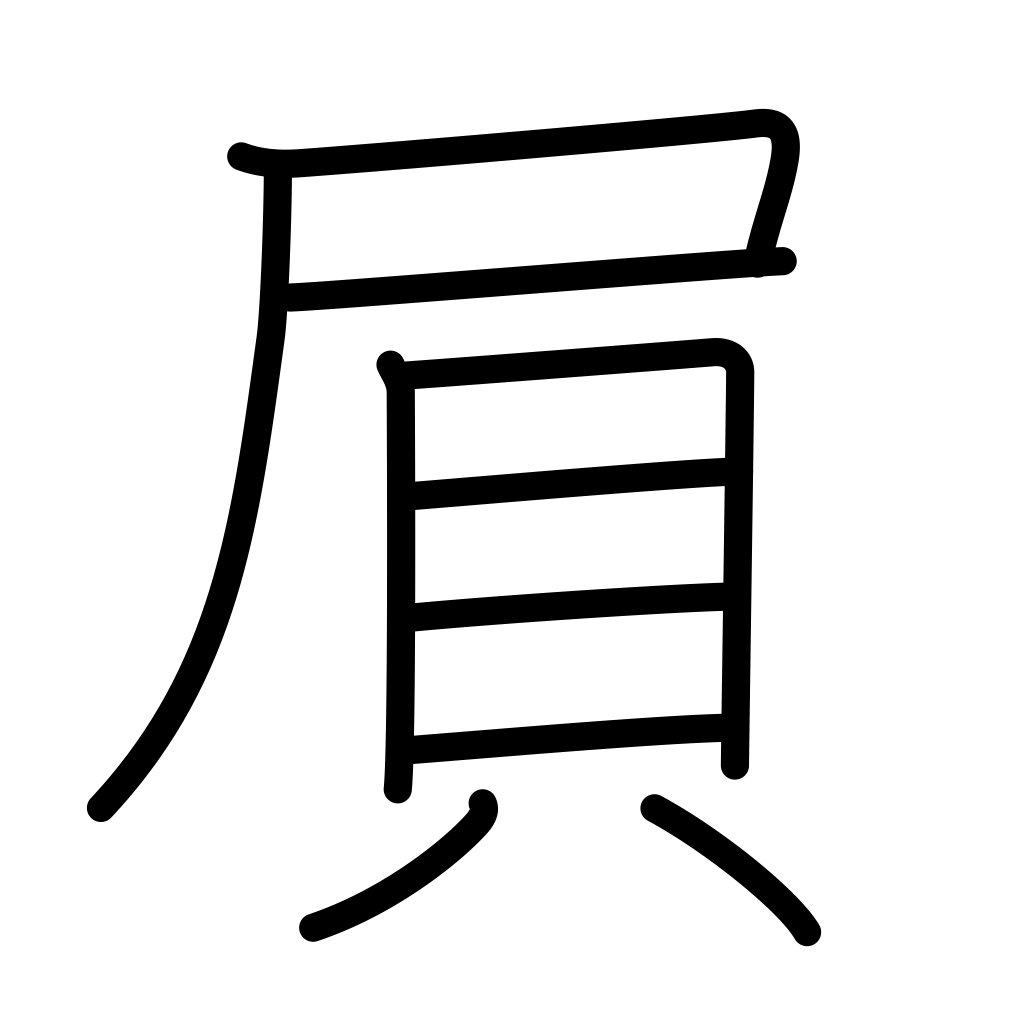
Meaning: exerting strength